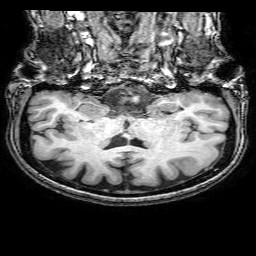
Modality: T1w
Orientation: sagittal
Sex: female
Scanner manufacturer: philips
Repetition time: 0.008186 s
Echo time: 0.00377 s